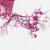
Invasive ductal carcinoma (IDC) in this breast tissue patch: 0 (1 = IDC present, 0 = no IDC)